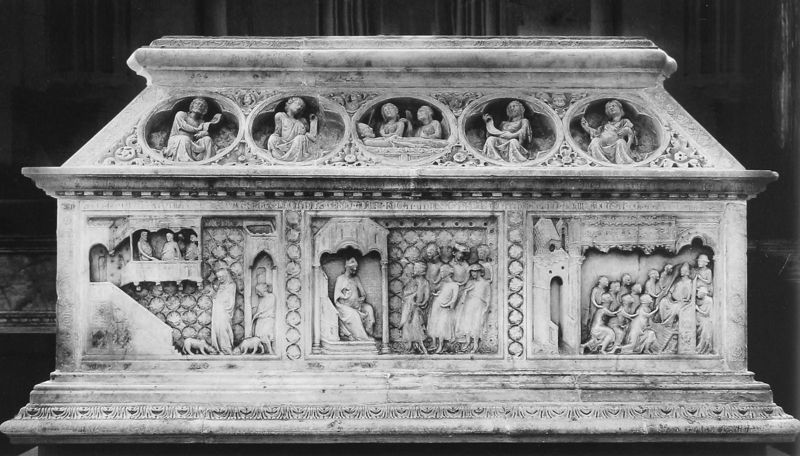
Titel: Schrein des hl. Cerbonius
Künstler: Goro di Gregorio
Standort: Massa Marittima, Dom S. Cerbonio (EU - I - Toskana)
Schlagwörter: menschen, marmor, blüten, tiere, stein, gold, szenerie, relief, schwer, empore, figuren, treppe, könig, papst, thron, ornamente, truhe, beton, kreise, herrscher, schnitzerei, kasten, sarg, grab, audienz, baldachin, heilig, schafe, schrein, sarkophag